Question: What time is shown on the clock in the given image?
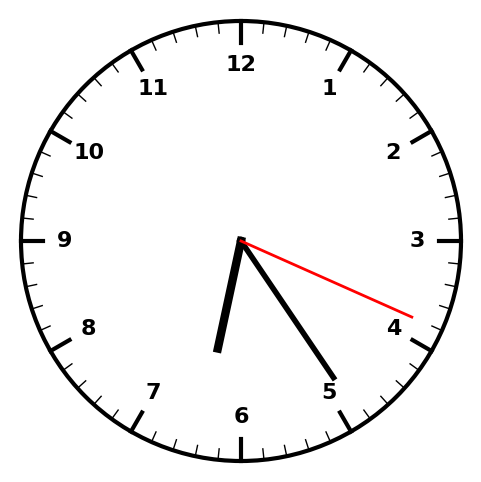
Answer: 06:24:19